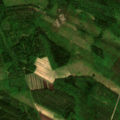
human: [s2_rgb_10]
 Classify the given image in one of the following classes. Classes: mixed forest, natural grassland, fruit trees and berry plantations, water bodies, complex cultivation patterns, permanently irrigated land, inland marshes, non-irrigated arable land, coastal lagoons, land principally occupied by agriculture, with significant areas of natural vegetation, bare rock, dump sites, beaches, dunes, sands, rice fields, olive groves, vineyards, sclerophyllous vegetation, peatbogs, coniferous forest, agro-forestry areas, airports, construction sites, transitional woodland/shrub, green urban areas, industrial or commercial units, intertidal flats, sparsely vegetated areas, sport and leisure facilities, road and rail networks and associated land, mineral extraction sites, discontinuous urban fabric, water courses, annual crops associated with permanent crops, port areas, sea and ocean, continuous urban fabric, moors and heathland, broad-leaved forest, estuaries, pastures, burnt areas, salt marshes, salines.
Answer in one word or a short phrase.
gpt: coniferous forest, mixed forest, transitional woodland/shrub